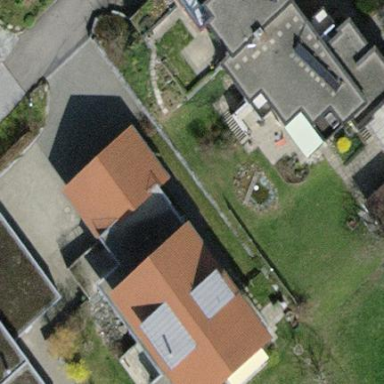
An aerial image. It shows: Detached building.